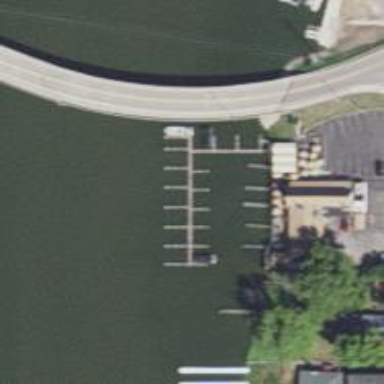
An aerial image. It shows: Man-made pier.